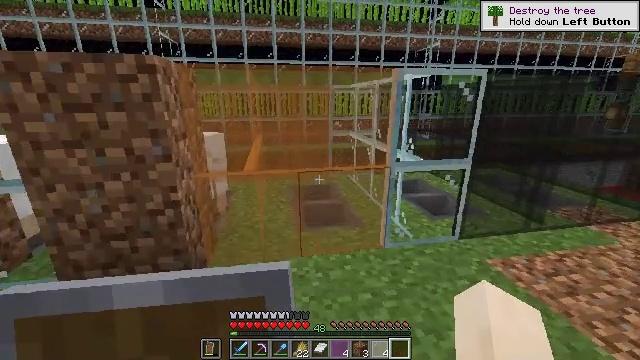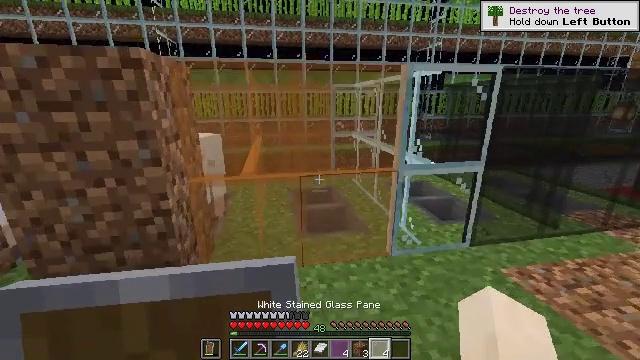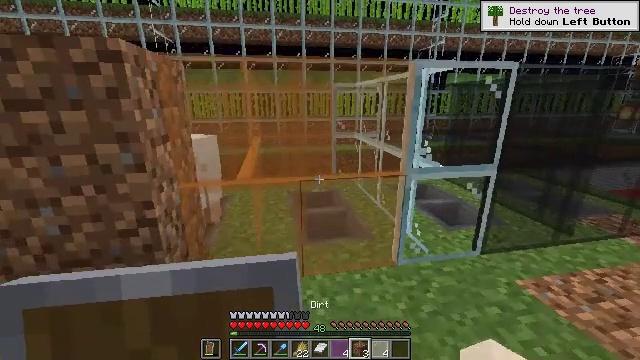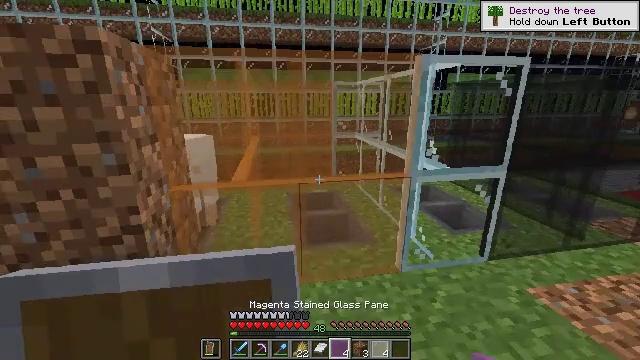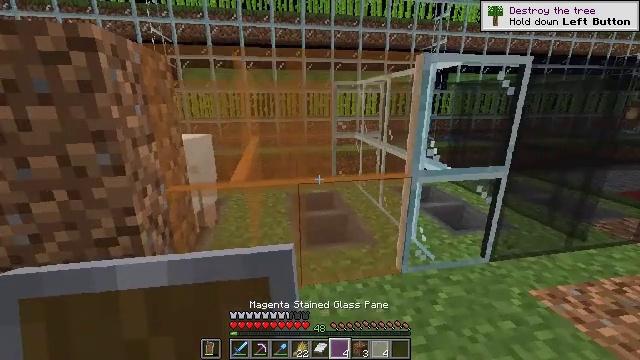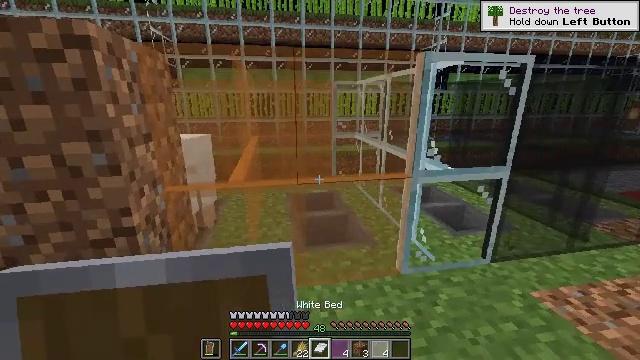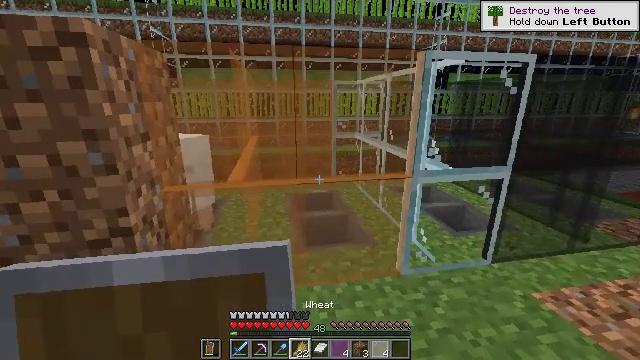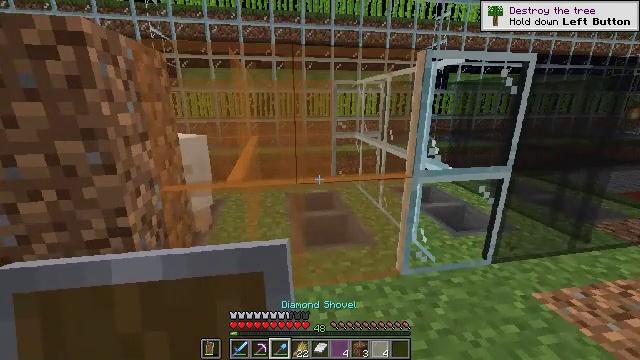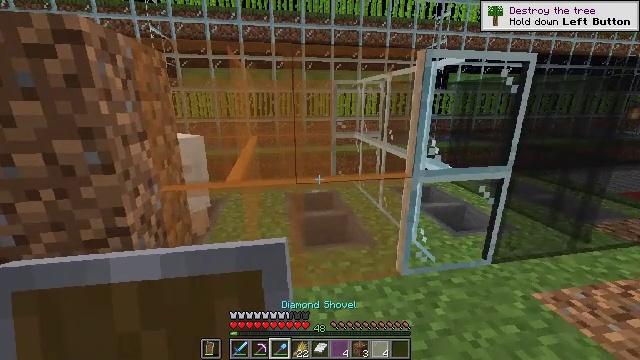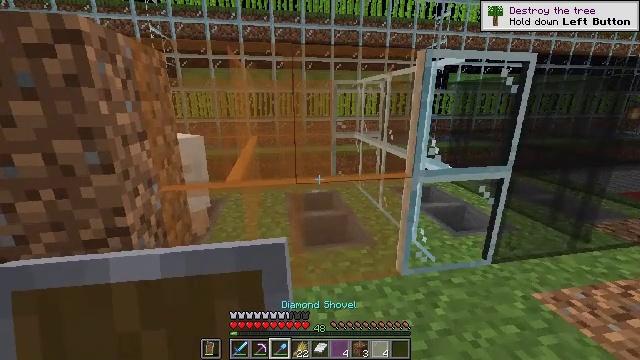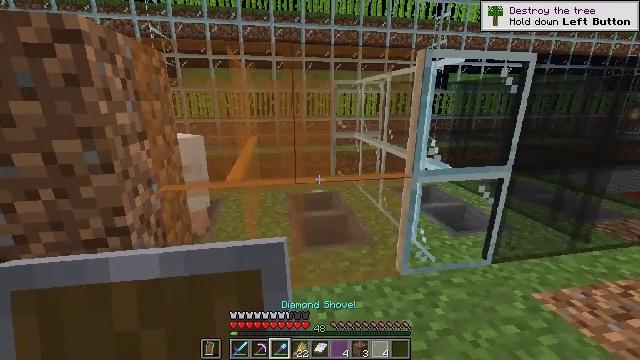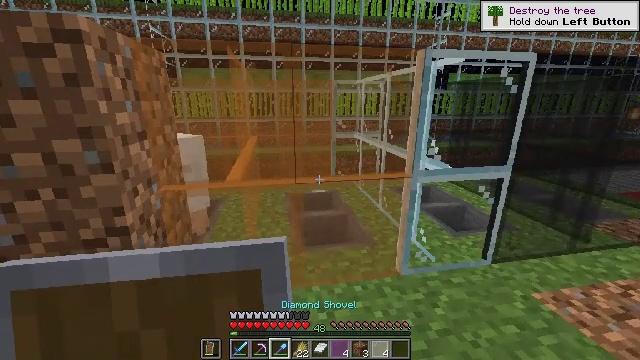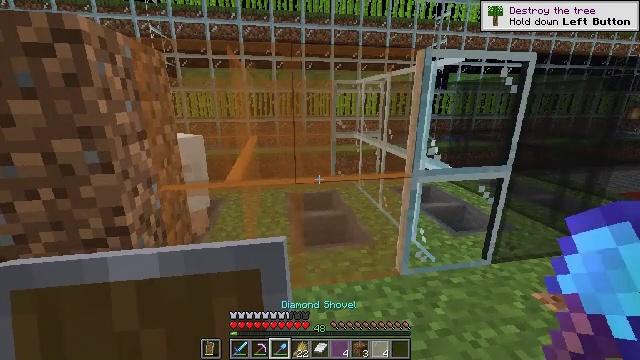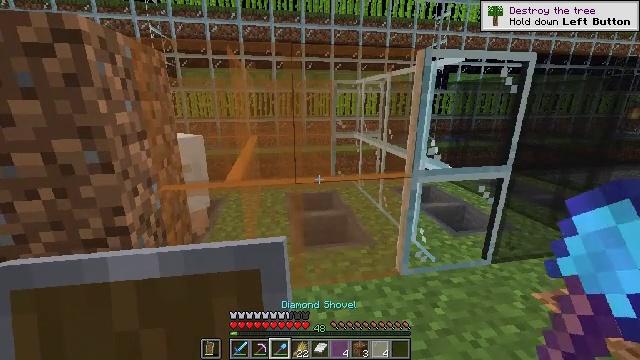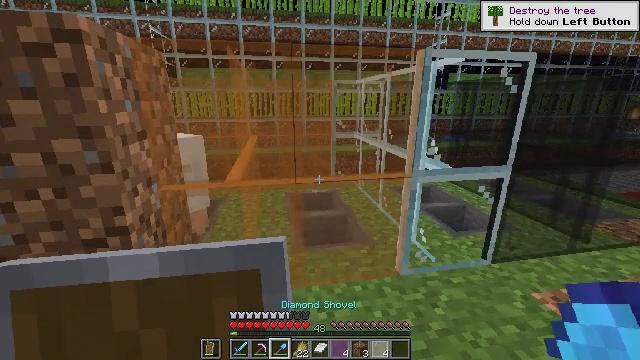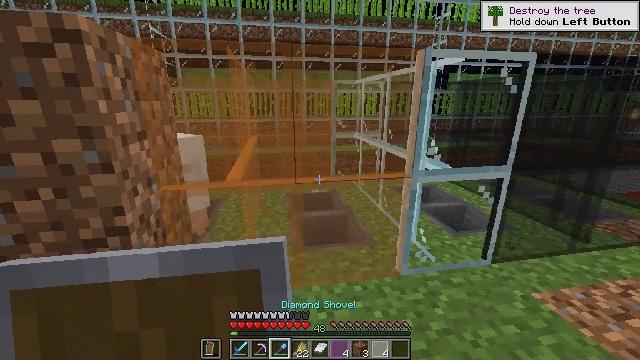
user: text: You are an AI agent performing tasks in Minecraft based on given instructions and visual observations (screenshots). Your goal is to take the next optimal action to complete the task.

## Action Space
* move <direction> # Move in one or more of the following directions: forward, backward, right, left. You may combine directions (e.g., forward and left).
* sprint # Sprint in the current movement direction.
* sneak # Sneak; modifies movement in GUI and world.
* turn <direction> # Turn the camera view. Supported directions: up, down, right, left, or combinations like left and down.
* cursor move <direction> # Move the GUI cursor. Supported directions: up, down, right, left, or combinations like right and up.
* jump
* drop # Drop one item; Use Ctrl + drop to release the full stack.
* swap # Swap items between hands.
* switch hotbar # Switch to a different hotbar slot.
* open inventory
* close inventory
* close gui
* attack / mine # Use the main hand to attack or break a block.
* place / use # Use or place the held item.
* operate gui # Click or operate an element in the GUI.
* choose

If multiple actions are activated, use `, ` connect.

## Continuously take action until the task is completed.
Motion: motion action
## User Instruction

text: Attack the orange stained glass pane to collect it.
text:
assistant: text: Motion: move forward
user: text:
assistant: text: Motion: no_op
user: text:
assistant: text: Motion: no_op
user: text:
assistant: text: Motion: no_op
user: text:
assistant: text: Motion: no_op
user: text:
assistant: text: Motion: no_op
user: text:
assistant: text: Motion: no_op
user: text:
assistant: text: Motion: no_op
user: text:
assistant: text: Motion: no_op
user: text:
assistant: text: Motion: no_op
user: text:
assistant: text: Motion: no_op
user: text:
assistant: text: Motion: no_op
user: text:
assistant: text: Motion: no_op
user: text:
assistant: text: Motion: no_op
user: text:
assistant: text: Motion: no_op
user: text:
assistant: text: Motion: no_op
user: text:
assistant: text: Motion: no_op
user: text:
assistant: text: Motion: no_op
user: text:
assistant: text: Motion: no_op
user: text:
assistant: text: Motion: no_op
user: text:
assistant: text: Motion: no_op
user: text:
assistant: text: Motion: no_op
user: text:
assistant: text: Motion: no_op
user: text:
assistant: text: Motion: no_op
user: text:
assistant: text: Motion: no_op
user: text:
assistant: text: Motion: move forward and move right
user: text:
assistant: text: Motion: move forward and move right
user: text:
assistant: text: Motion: move forward and move right, turn left
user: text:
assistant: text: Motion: move forward, turn left
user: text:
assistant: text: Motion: turn left